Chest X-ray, PA view. Patient: 56 years old, sex F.
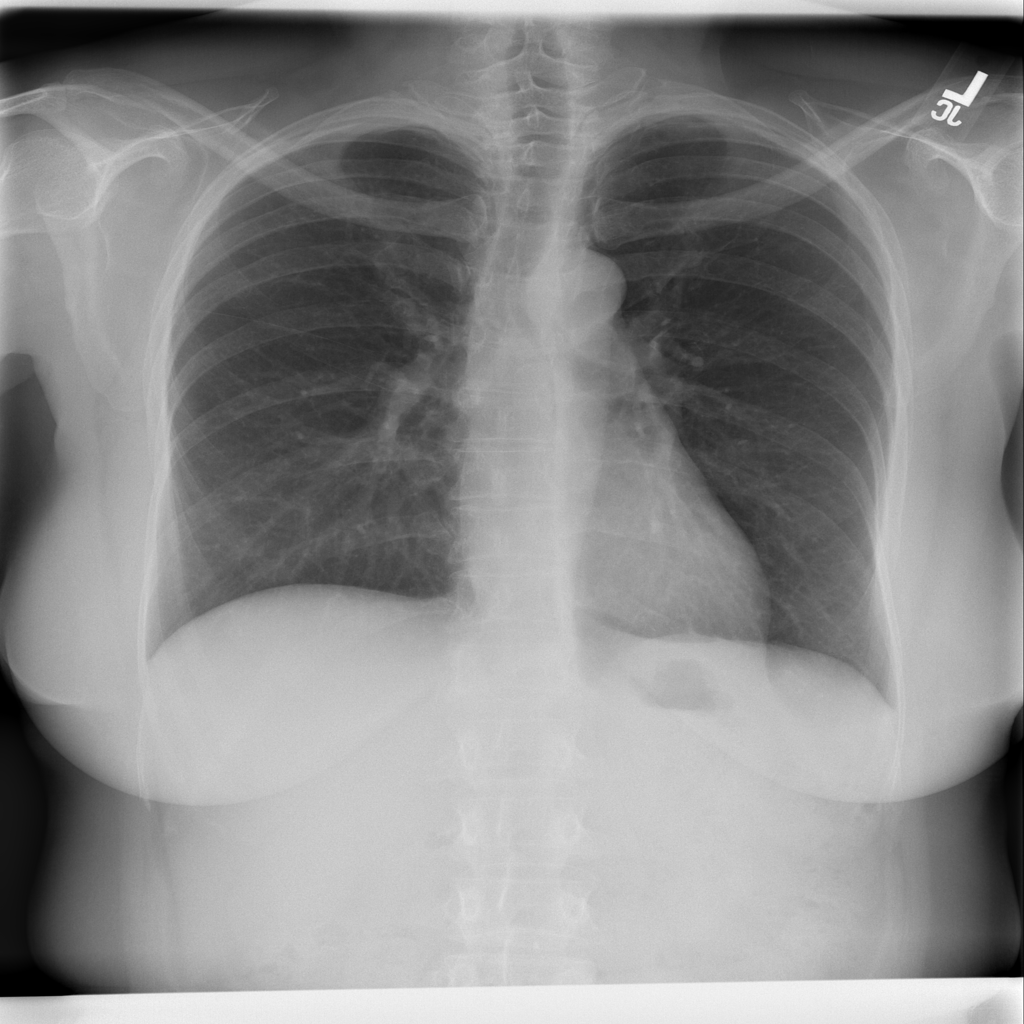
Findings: No Finding